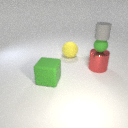
large yellow rubber sphere to the left of large red metal cylinder